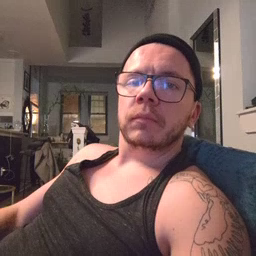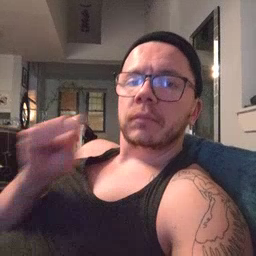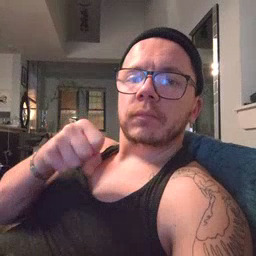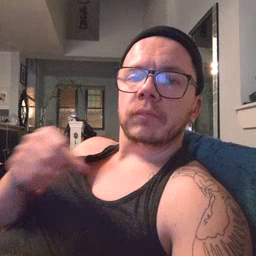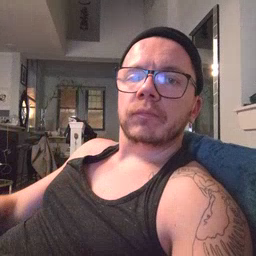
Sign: can